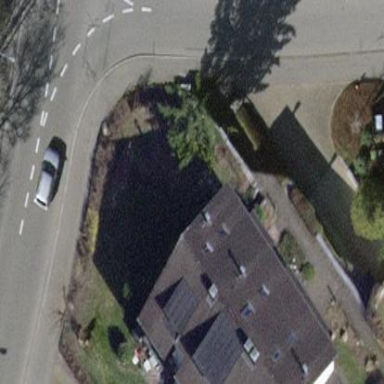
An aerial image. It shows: Terrace building.